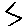
Label: zigzag